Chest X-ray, PA view. Patient: 58 years old, sex M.
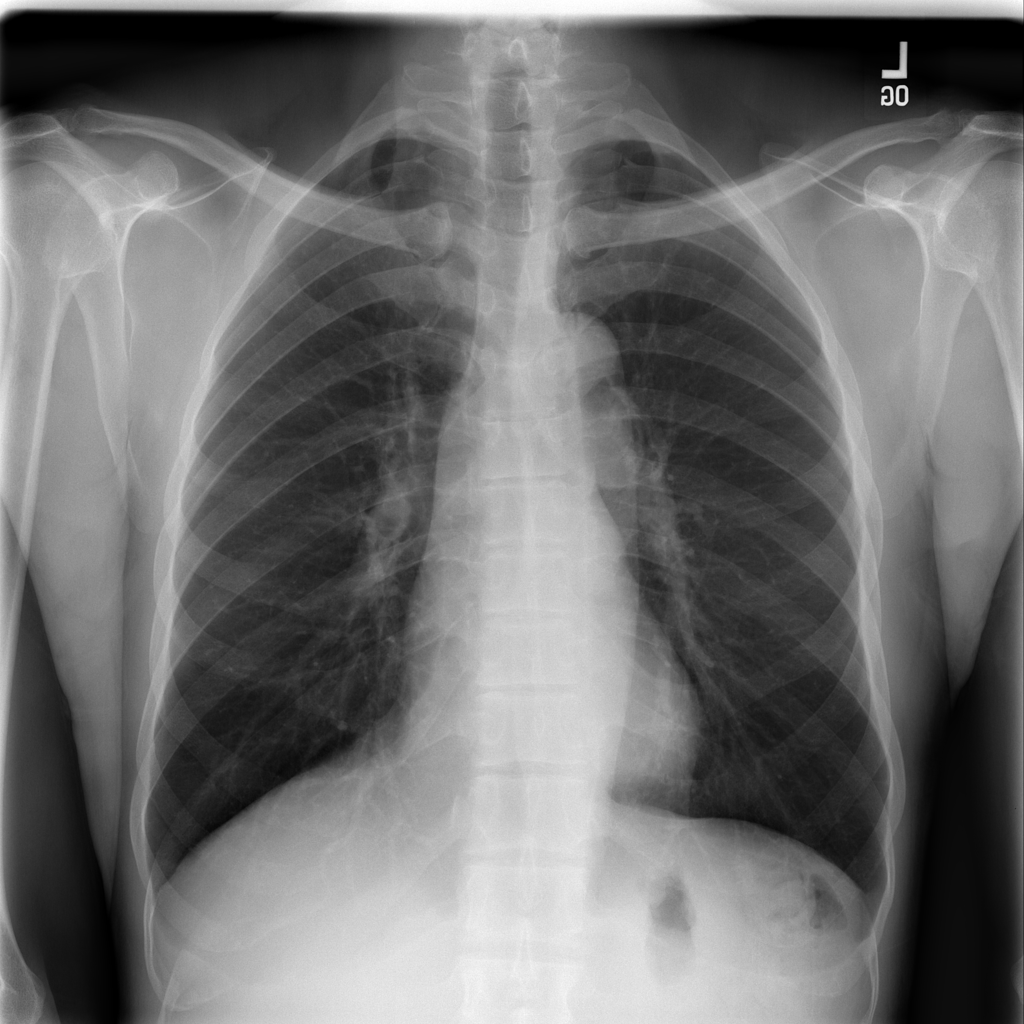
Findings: No Finding